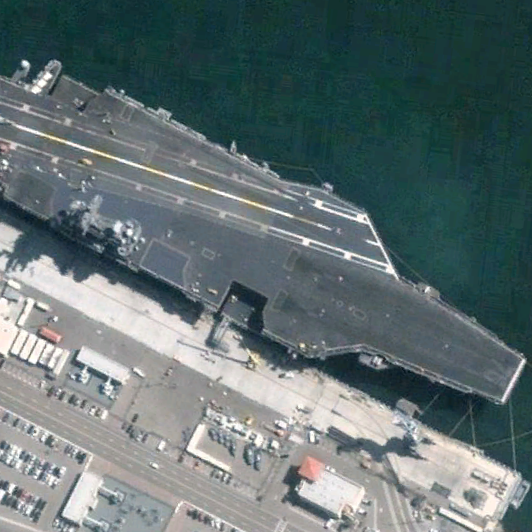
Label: aircraft_carrier